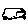
Label: car